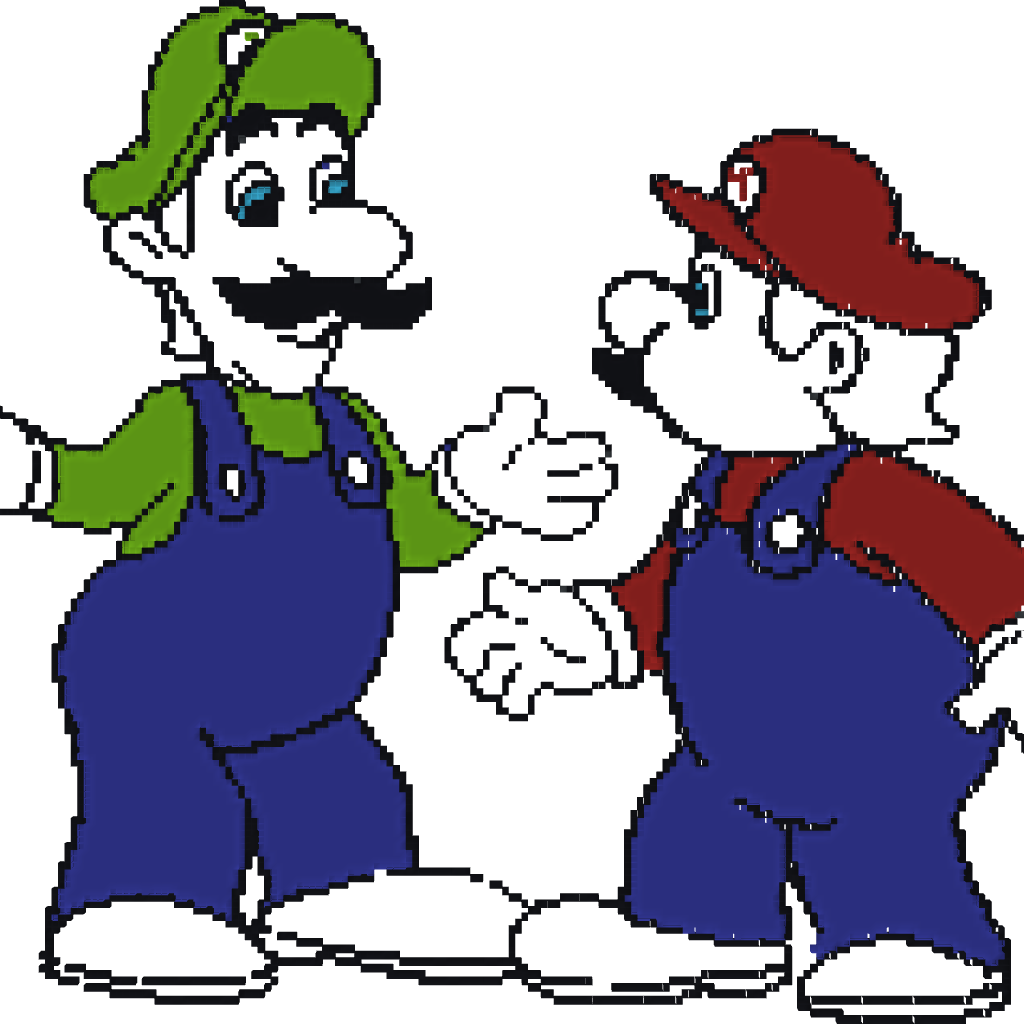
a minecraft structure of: Hotel Mario Shematic